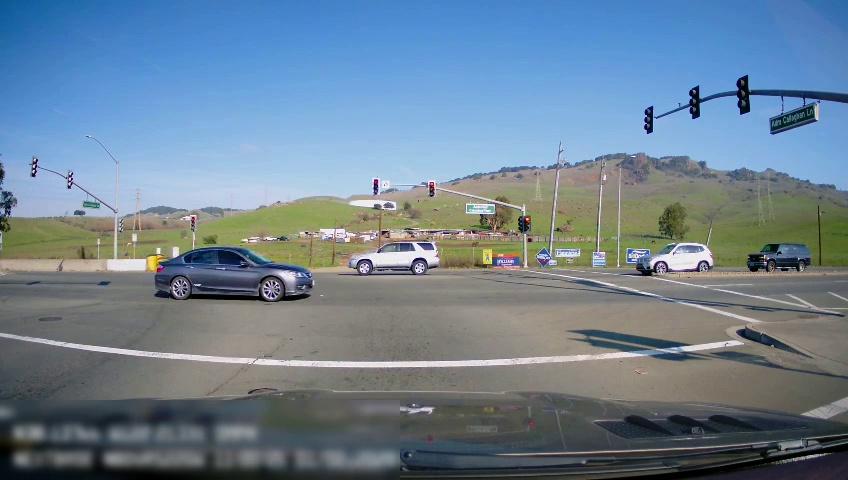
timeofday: Day
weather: Sunny
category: Drivable Space
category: Vehicles | SUV
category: Vehicles | SUV
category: Vehicles | SUV
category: Vehicles | Car
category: Lanes | Opposite Lane
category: Traffic | Lights
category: Traffic | Lights
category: Traffic | Lights
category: Traffic | Lights
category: Traffic | Lights
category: Traffic | Lights
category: Traffic | Lights
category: Traffic | Signs
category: Traffic | Lights
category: Traffic | Lights
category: Traffic | Signs
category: Traffic | Lights
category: Traffic | Lights
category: Traffic | Signs